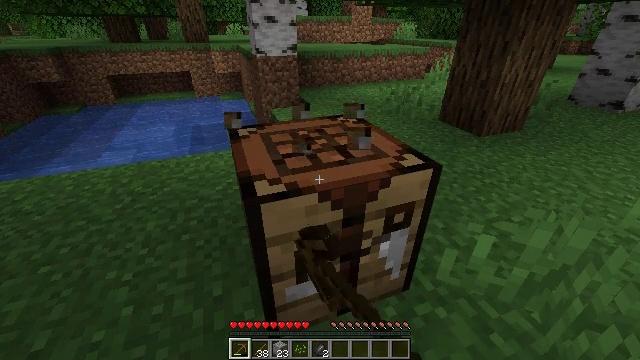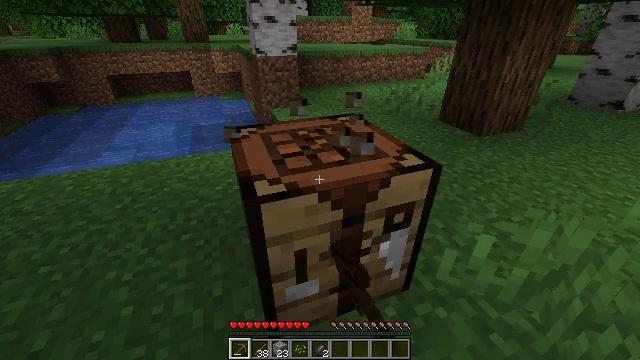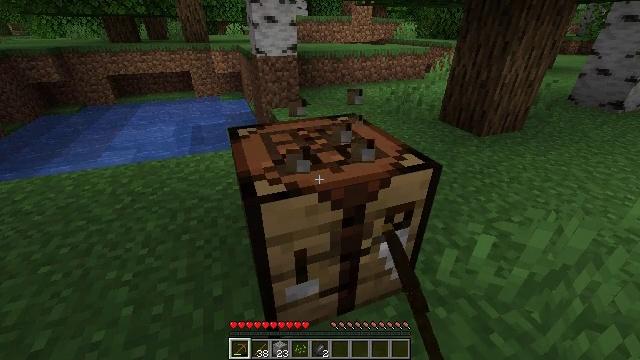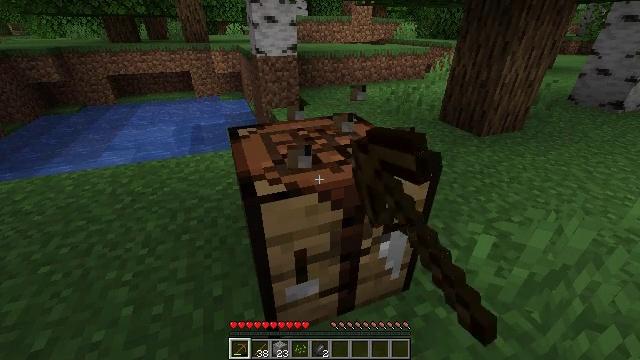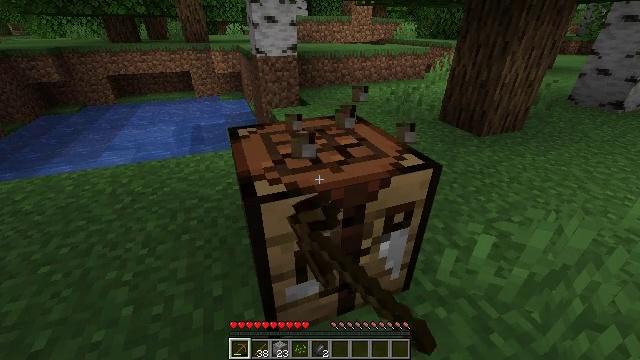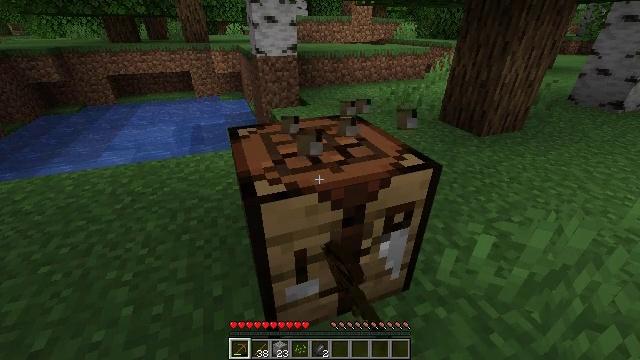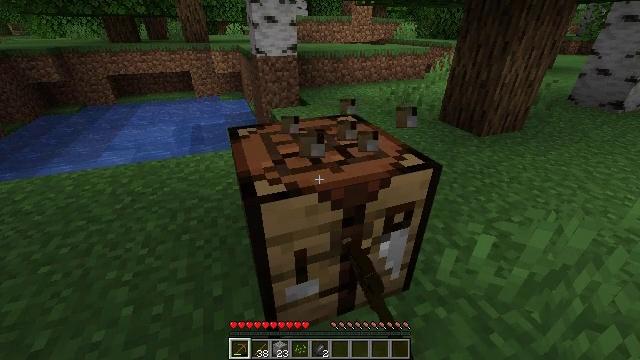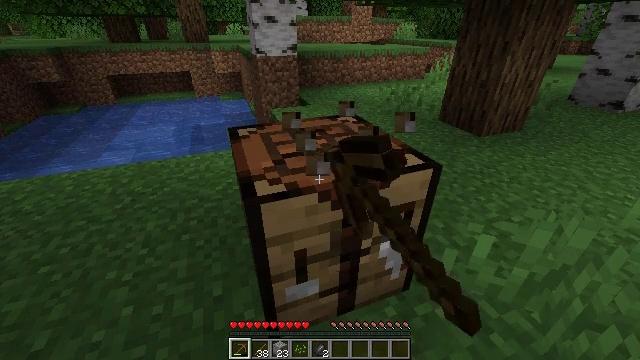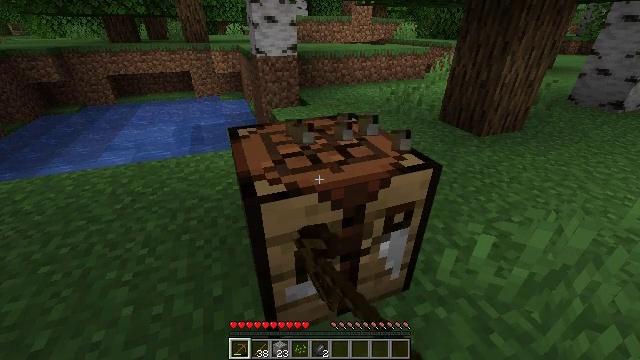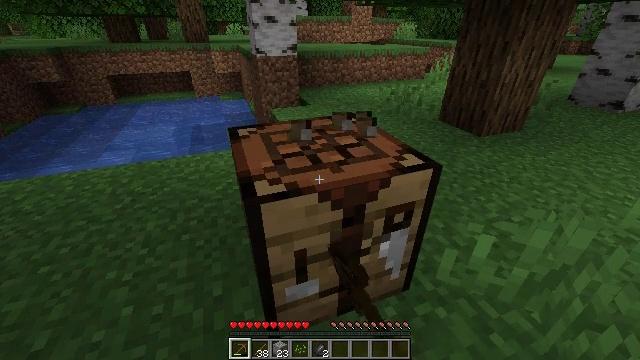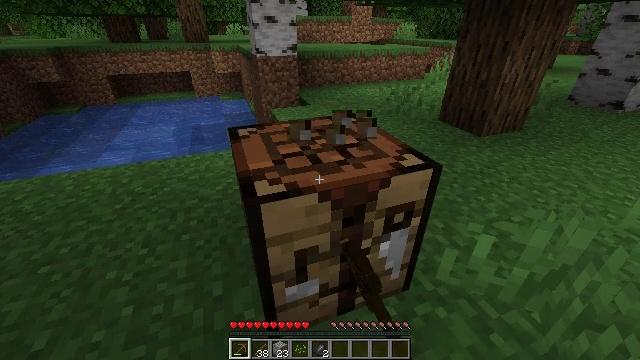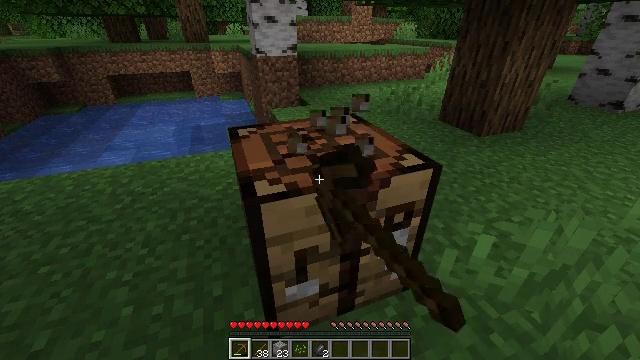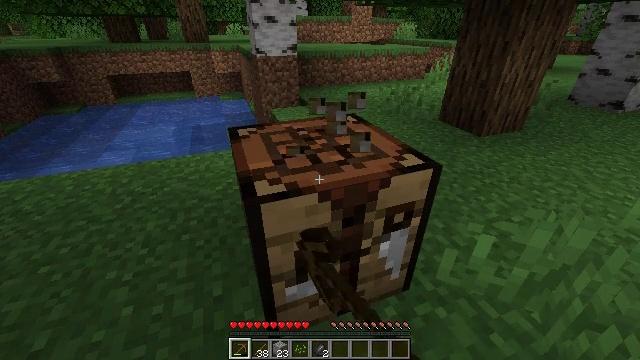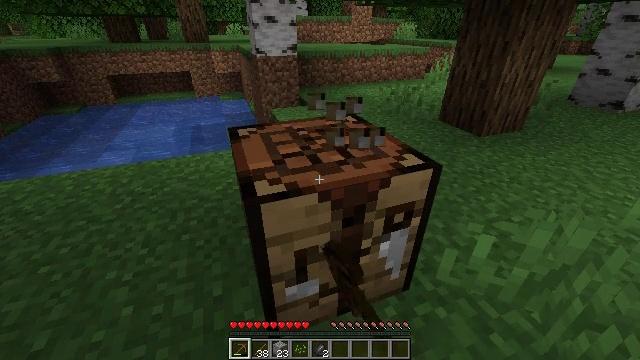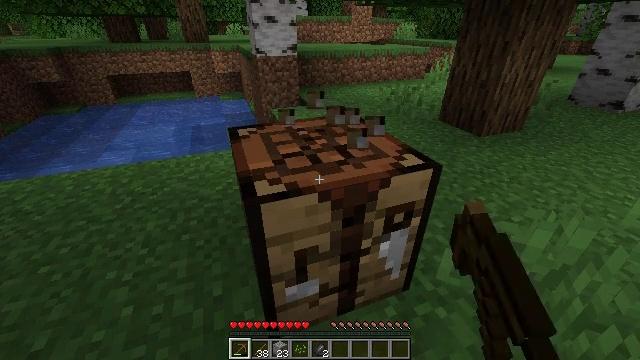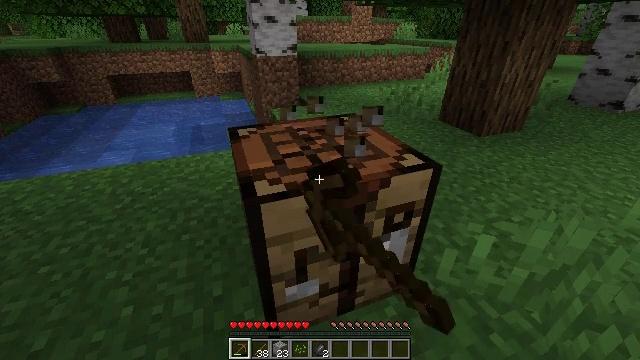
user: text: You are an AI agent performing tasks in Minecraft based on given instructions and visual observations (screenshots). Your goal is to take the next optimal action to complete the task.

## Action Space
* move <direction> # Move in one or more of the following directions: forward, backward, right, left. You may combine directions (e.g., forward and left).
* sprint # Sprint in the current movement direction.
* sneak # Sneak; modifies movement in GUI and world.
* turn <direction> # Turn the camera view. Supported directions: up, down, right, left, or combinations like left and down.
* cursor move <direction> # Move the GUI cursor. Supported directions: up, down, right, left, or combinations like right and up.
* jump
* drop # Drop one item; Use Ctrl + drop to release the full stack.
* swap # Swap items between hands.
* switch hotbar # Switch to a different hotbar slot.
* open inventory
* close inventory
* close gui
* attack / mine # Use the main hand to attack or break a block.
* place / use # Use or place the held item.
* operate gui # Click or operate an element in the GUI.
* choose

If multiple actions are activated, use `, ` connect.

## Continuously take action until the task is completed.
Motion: motion action
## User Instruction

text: Left click on the crafting table
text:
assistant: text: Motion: attack / mine
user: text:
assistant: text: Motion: attack / mine
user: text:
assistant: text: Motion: attack / mine
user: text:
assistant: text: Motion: attack / mine
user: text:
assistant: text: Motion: attack / mine
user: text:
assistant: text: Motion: attack / mine
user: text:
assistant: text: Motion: attack / mine
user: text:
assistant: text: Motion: attack / mine
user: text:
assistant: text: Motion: attack / mine
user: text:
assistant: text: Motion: attack / mine
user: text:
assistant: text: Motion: attack / mine
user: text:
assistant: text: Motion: attack / mine
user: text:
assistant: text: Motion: attack / mine
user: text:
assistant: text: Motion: attack / mine
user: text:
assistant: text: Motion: attack / mine
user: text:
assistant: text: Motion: attack / mine
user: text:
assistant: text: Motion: attack / mine
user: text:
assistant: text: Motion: attack / mine
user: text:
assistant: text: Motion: attack / mine
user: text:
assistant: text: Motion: attack / mine
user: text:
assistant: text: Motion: attack / mine
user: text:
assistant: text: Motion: attack / mine
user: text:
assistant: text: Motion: attack / mine
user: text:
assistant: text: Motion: attack / mine
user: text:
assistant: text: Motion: attack / mine
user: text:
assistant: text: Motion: attack / mine
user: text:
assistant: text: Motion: attack / mine
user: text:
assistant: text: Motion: attack / mine
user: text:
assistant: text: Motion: attack / mine
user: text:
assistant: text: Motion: attack / mine